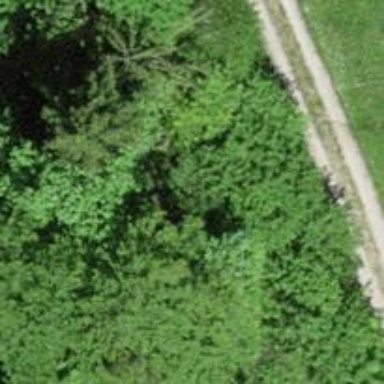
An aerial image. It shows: Path.